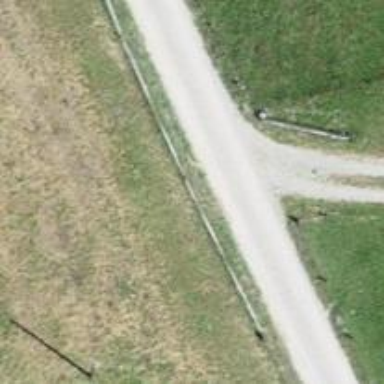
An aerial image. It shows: Track with compacted grade 2 surface.